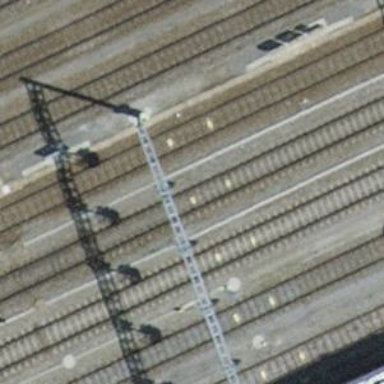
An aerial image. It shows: Railway signal.